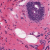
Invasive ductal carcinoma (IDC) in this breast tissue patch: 0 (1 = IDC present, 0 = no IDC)